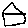
Label: house